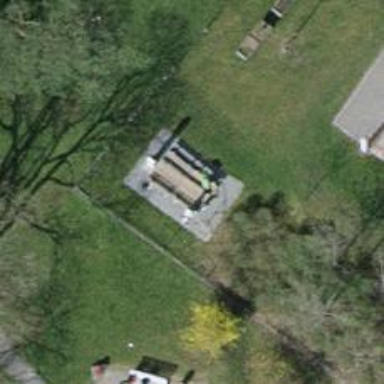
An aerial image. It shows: Brown picnic table in leisure land area.